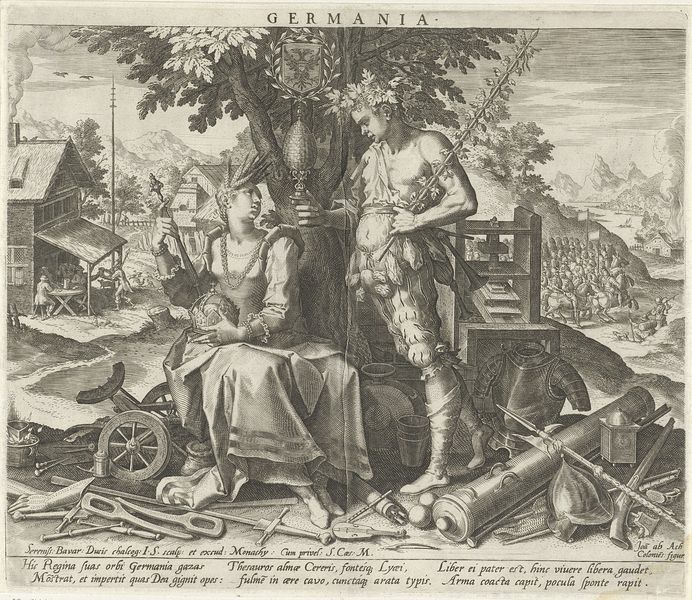
Titel: Duitsland met Ceres en Bacchus
Künstler: Johann (I) Sadeler
Standort: Amsterdam
Institution: Rijksmuseum
Schlagwörter: arbre, nature, couronne, robe, campagne, fille, dessin, dame, pan, outil, outils, canon, faune, savoir